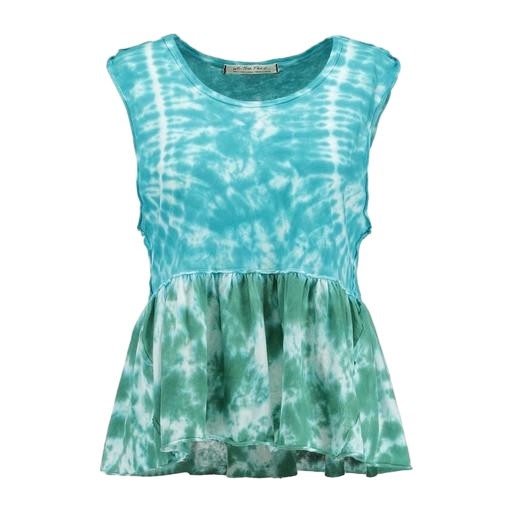
blue muscle tee tie-dye tank, green davis dip dye tank, blue tie-dyed gauze top, white background